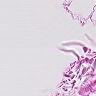
Metastatic tissue present: no